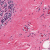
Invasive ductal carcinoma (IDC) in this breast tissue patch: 0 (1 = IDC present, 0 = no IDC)